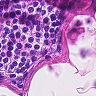
Metastatic tissue present: no